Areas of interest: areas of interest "Beijing Trust"
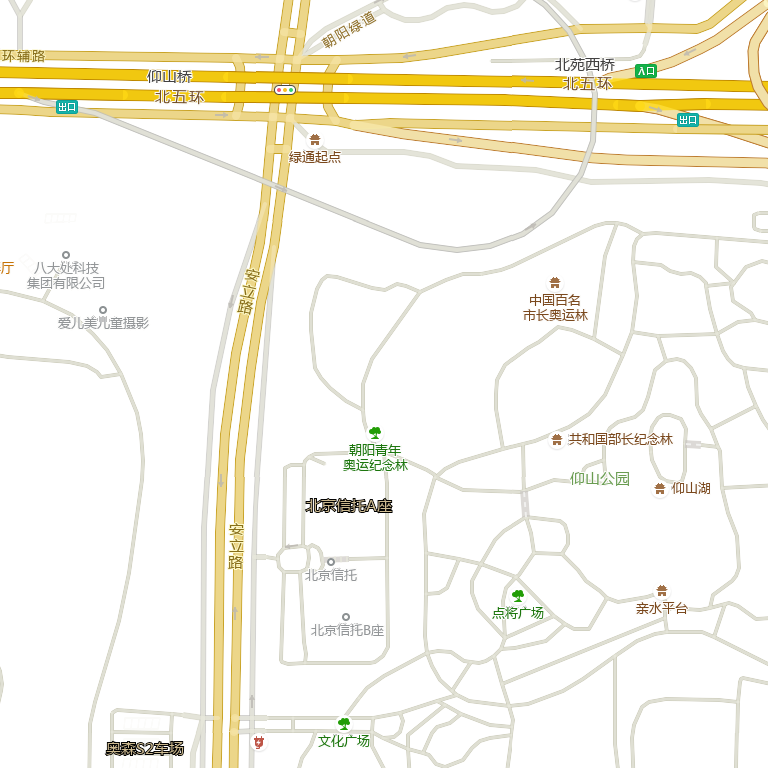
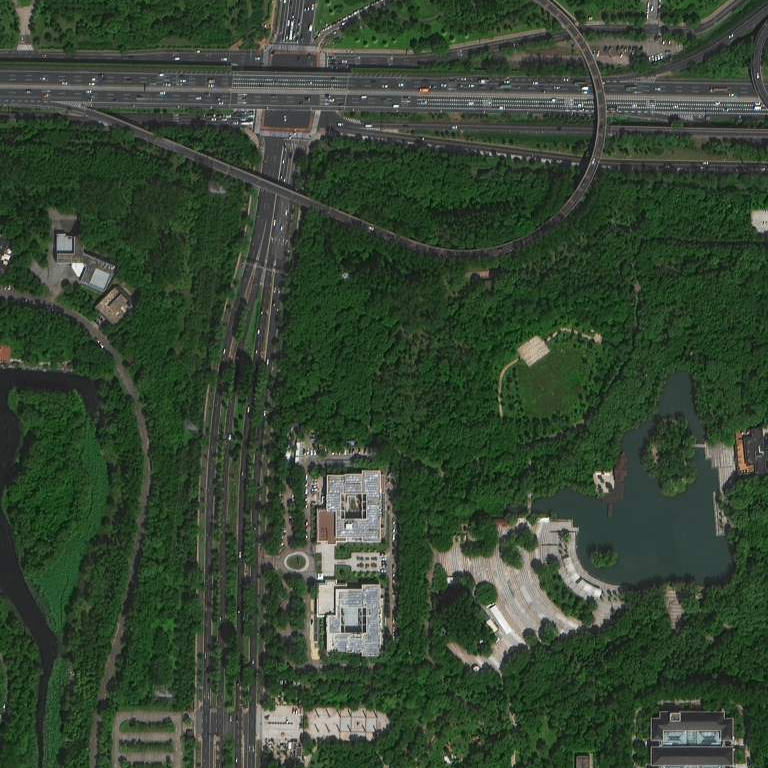